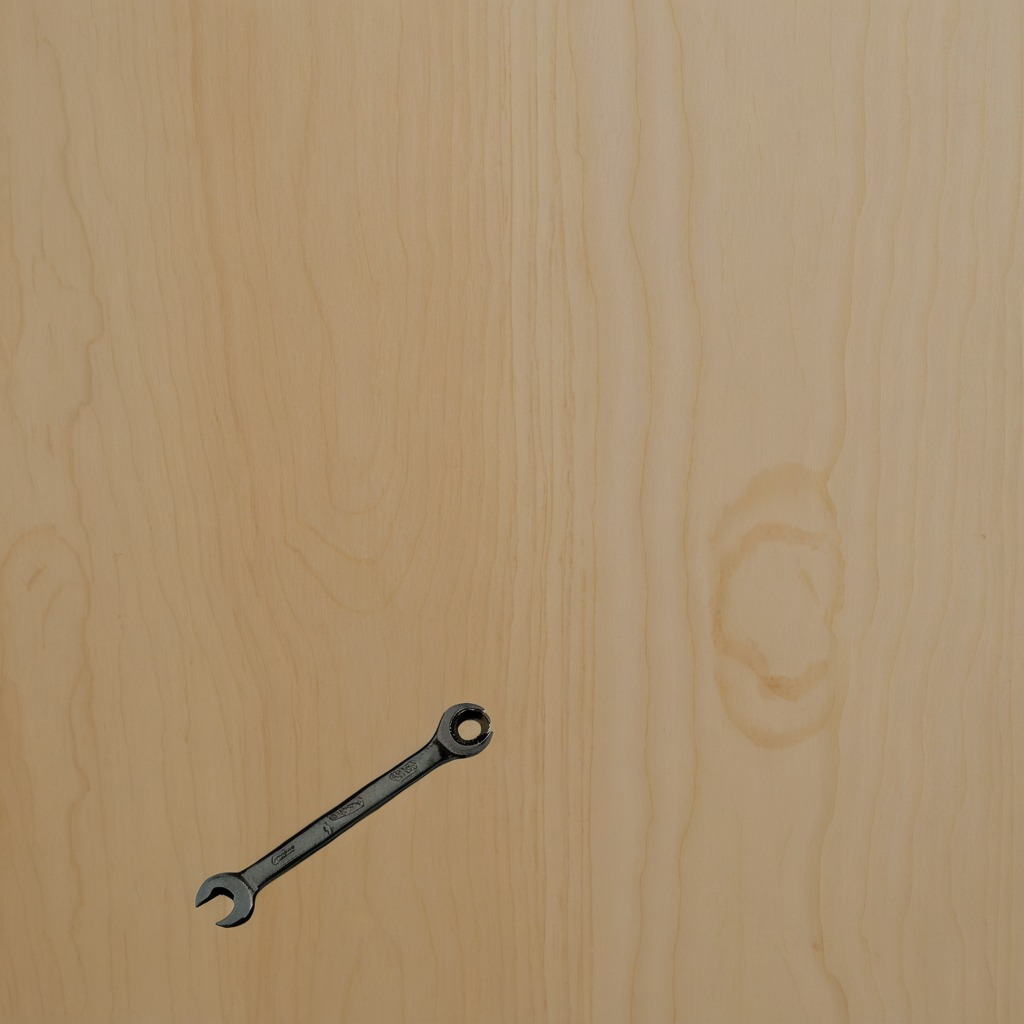
An wrench lies on the plywood surface in a paint workshop lit by afternoon window light.